Question: The error is:
> There was an error running the selected code generator: 'Unable to
retrieve metadata for 'WebApplication1.MySQLModels.***********.
Sequence contains no matching element'

Where 'WebApplication1' is the name of my test project. 'MySQLModels' is where the 'DbContext' file with all the models generated by EF Code First are and '***********' replace the name of the table.
'''
<add name="stringname" connectionString="server=server;user id=userid;password=password;persistsecurityinfo=True;database=database" providerName="MySql.Data.MySqlClient" />
'''
'''
namespace WebApplication1.MySQLModels
{
using System;
using System.Collections.Generic;
using System.ComponentModel.DataAnnotations;
using System.ComponentModel.DataAnnotations.Schema;
using System.Data.Entity.Spatial;
[Table("database.SomeTable")]
public partial class SomeTable
{
public int id { get; set; }
[StringLength(255)]
public string CM { get; set; }
[StringLength(255)]
public string Job { get; set; }
[StringLength(255)]
public string ClientJobNo { get; set; }
[StringLength(255)]
public string JobNo { get; set; }
[StringLength(255)]
public string Client { get; set; }
[Column(TypeName = "date")]
public DateTime? Start { get; set; }
[Column(TypeName = "date")]
public DateTime? Finish { get; set; }
[StringLength(255)]
public string Frequency { get; set; }
[StringLength(255)]
public string PONumber { get; set; }
[Column(TypeName = "date")]
public DateTime? AuditCompleted { get; set; }
[Column(TypeName = "date")]
public DateTime? Invoiced { get; set; }
public decimal? InvoiceAmount { get; set; }
[StringLength(255)]
public string Query { get; set; }
[StringLength(255)]
public string Status { get; set; }
[StringLength(255)]
public string Type { get; set; }
[StringLength(255)]
public string Area { get; set; }
[Column(TypeName = "date")]
public DateTime? PlannedAudit { get; set; }
[StringLength(255)]
public string YellowJacketRequired { get; set; }
[StringLength(255)]
public string YellowJacketCompleted { get; set; }
[StringLength(255)]
public string SuperName { get; set; }
[StringLength(255)]
public string SuperPhone { get; set; }
[StringLength(255)]
public string ReasonsDateChange { get; set; }
[Column(TypeName = "text")]
[StringLength(65535)]
public string Comments { get; set; }
}
}
'''
'''
CREATE TABLE IF NOT EXISTS 'SomeTable' (
'id' int(11) NOT NULL,
'CM' varchar(255) DEFAULT NULL,
'Job' varchar(255) DEFAULT NULL,
'ClientJobNo' varchar(255) DEFAULT NULL,
'JobNo' varchar(255) DEFAULT NULL,
'Client' varchar(255) DEFAULT NULL,
'Start' date DEFAULT NULL,
'Finish' date DEFAULT NULL,
'Frequency' varchar(255) DEFAULT NULL,
'PONumber' varchar(255) DEFAULT NULL,
'AuditCompleted' date DEFAULT NULL,
'Invoiced' date DEFAULT NULL,
'InvoiceAmount' decimal(7,2) DEFAULT NULL,
'Query' varchar(255) DEFAULT NULL,
'Status' varchar(255) DEFAULT NULL,
'Type' varchar(255) DEFAULT NULL,
'Area' varchar(255) DEFAULT NULL,
'PlannedAudit' date DEFAULT NULL,
'YellowJacketRequired' varchar(255) DEFAULT NULL,
'YellowJacketCompleted' varchar(255) DEFAULT NULL,
'SuperName' varchar(255) DEFAULT NULL,
'SuperPhone' varchar(255) DEFAULT NULL,
'ReasonsDateChange' varchar(255) DEFAULT NULL,
'Comments' text
) ENGINE=InnoDB AUTO_INCREMENT=11 DEFAULT CHARSET=latin1;
ALTER TABLE 'SomeTable'
ADD PRIMARY KEY ('id');
'''
I don't have much control over table definitions since this is an already existing database that I'm working with.
1. Create a new ASP.NET MVC 5 project (called WebApplication1 in my case)
2. Add MySQL DLLs: MySql.Data, MySql.Data.Entity.EF6, MySQL.Web.
3. Replace the existing EntityFramework tag (in Web.Config) with the following: <entityFramework> <defaultConnectionFactory type="MySql.Data.Entity.MySqlConnectionFactory, MySql.Data.Entity.EF6" /> <providers> <provider invariantName="MySql.Data.MySqlClient" type="MySql.Data.MySqlClient.MySqlProviderServices, MySql.Data.Entity.EF6" /> </providers> </entityFramework>
4. Rebuild the project.
5. Create a folder to import all the models and create the DbContext, in my case the folder is MySQLModels
6. Add an ADO.NET Entity Data Model to the project. Select the correct database connection. Select the tables and click finish.
7. Rebuild the project.
8. Right-click on Controllers folder, then Add->Controller. In the popup window select MVC 5 Controller with views, using Entity Framework and click Add.
9. Select one of the models, select your Data context class, enter the appropriate controller name and click Add.
10. Following this process you will see the error.
There isn't much that I could find out there in relation with this error in general but specifically to do with MySQL.
There is an unanswered question, which does not have a lot of details, that can be found here: <URL>
1. I tried the suggestion here: Unable to Retrieve Metadata which suggested that I change providerName in my connection string to System.Data.SqlClient but this results in the same error.
2. I uninstalled and reinstalled everything from MySQL but to no avail.
3. UPDATE: Adding separate ADO.NET Entity Data Models for each table fixes this error. This isn't exactly the solution but absent any other solution that allows me to create scaffolding with one Db Context, this may work.
4. UPDATE 2: Tried the migration tool from Microsoft: http://www.microsoft.com/en-us/download/details.aspx?id=42657. This works, however, a lot of the data is not ported over. Again, this is a last ditch effort. Still not the solution.
I'll keep updating this question to add more details as I try various thingamajigs.
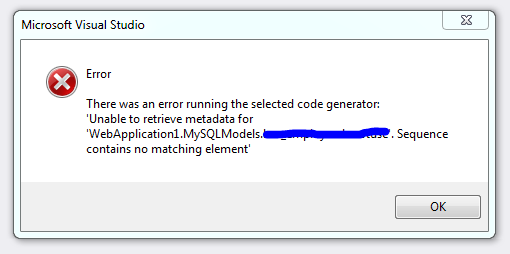
Answer: This is old, but still if someone is trying to find a fix, here it is.
The Annotations which specify the datatype, are the culprits.
Try removing the annotations from model. In this case below two
[Column(TypeName = "text")], [Column(TypeName = "date")]
And build, clean, build the project
Now the Add Controller (Scaffolding) works like charm.
Later you can re-add the same.